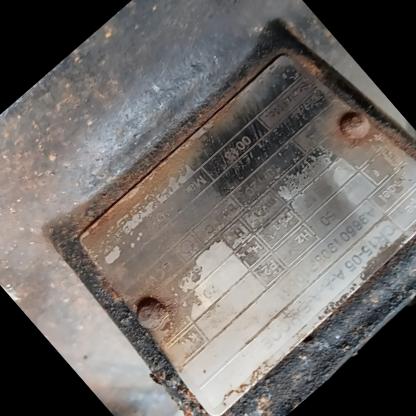
Klasa: tabliczka-znamionowa